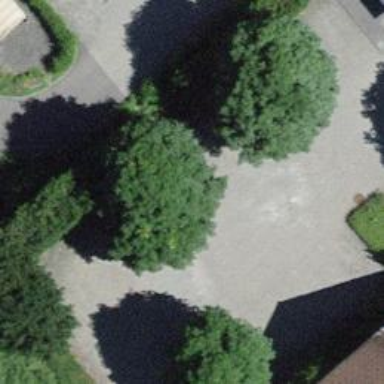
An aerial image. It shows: Asphalt street-side parking area.